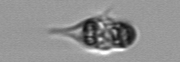
Label: Mesodinium